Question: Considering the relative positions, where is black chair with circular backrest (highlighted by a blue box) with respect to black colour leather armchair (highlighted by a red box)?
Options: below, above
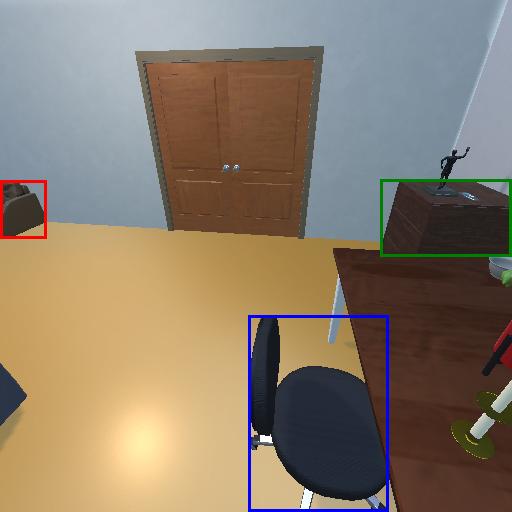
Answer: below